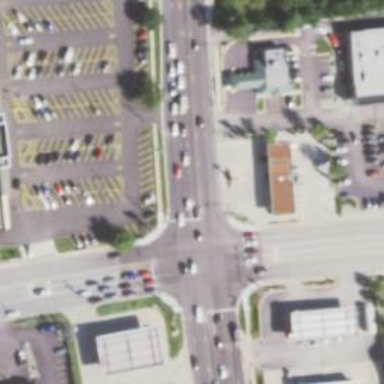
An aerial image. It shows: Crossing road.